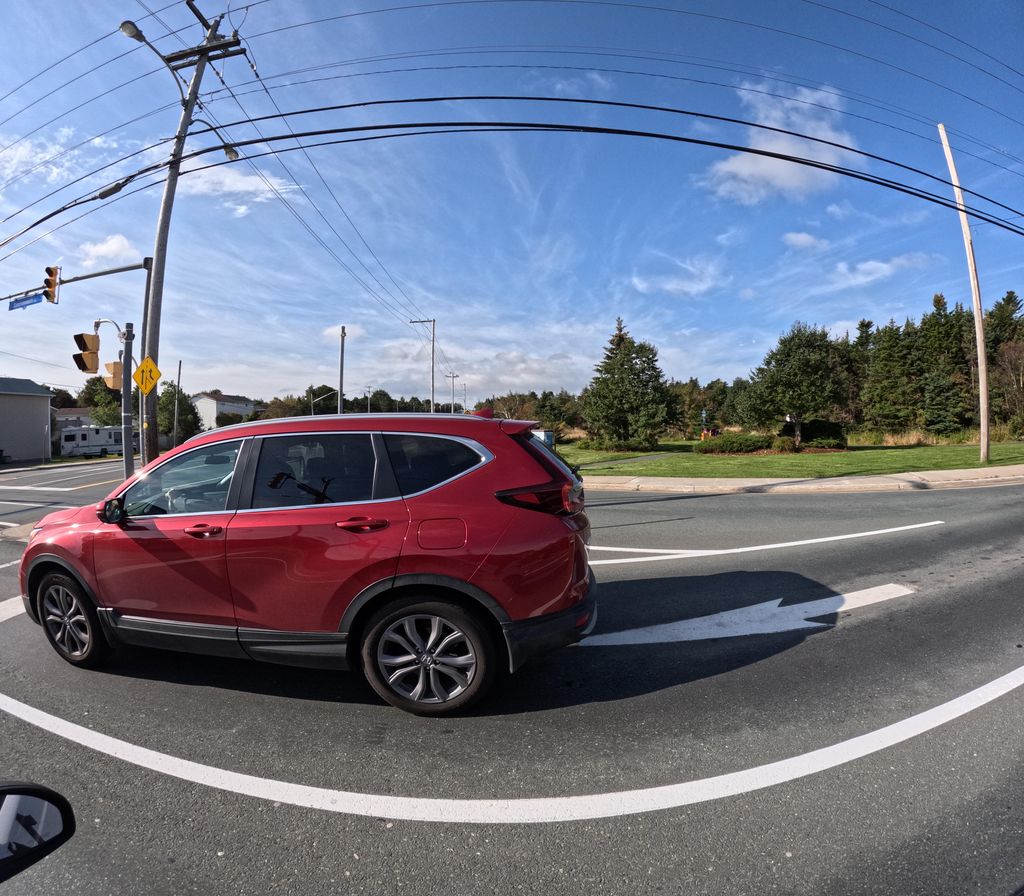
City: st_johns